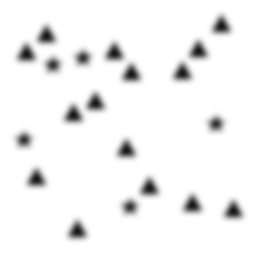
Squares: 0
Triangles: 15
Stars: 5
Total shapes: 20